Question: The figure describes the ball exchange problem. The white ball can exchange positions with the adjacent colored balls in the 4-neighborhood. The target state is that all balls are arranged in the order of red, blue, green, and yellow from the upper left corner in the order of rows first and columns. How many exchanges are needed?
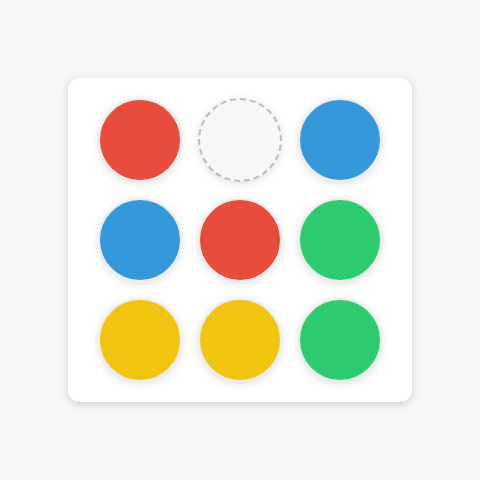
Answer: 3